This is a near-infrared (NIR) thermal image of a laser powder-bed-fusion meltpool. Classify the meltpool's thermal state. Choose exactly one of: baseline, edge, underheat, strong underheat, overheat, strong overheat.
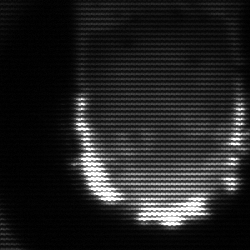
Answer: baseline